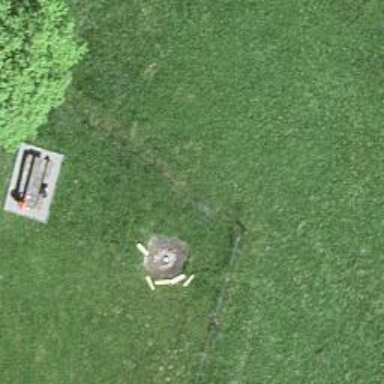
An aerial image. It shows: Picnic table located in leisure land area.